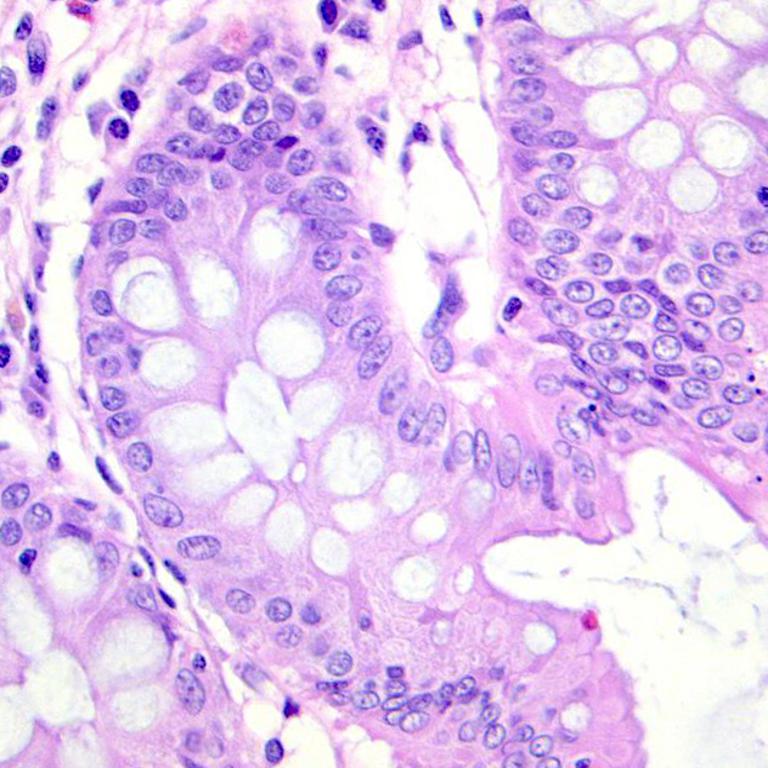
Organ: colon
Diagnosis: benign